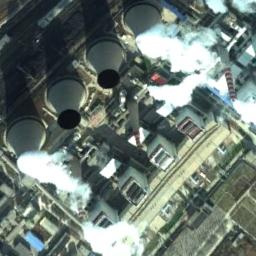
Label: thermal_power_station